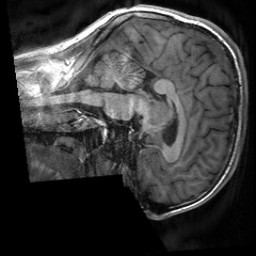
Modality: T1w
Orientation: sagittal
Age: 27
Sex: male
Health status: healthy
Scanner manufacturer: siemens
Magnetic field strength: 3 T
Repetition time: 2 s
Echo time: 0.00232 s